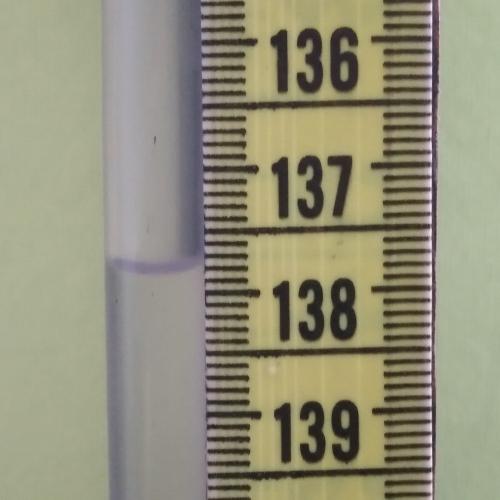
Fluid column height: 137.8 cm